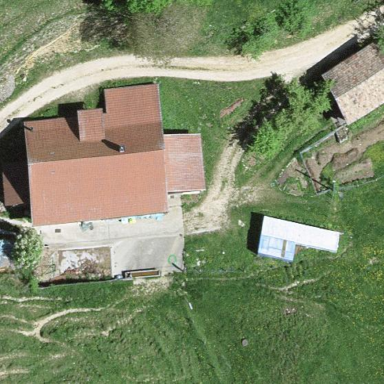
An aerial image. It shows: Farmyard area.